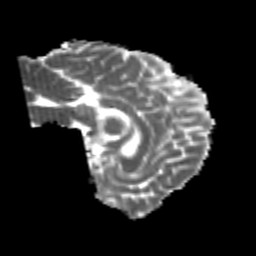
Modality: MD
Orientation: sagittal
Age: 23
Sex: male
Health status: healthy
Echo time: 0.074 s